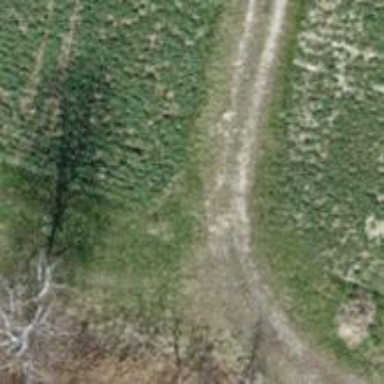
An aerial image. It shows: Grass track with grade5 tracktype.